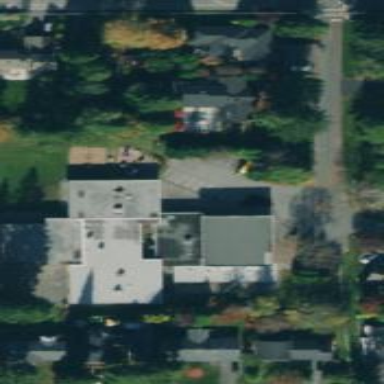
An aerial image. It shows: School building.